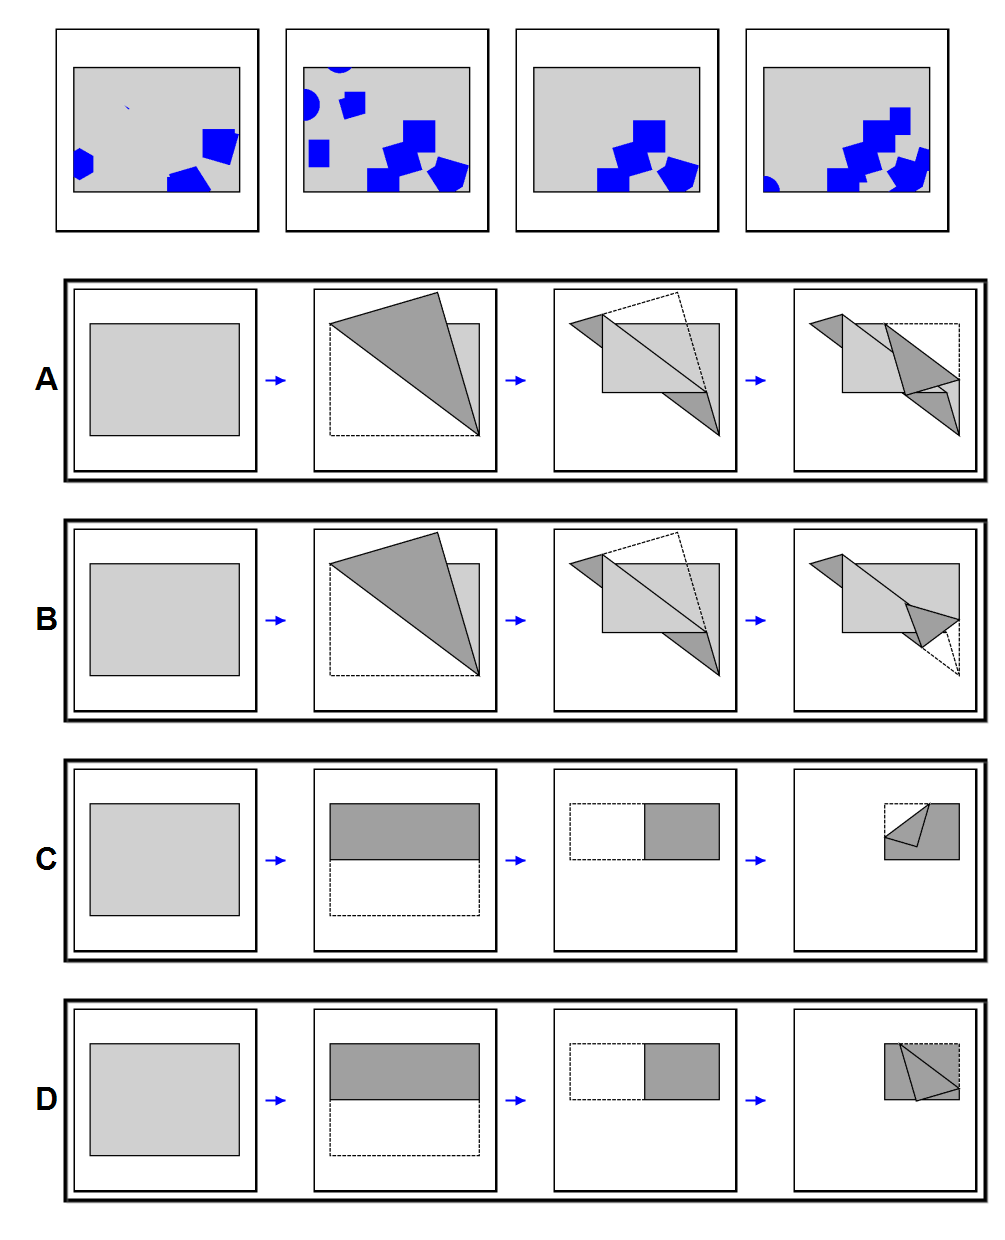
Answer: B